Question: I'm trying to create a chat system. Here it is:

The top field takes the name of the user while the bottom textarea takes the message. Once the user pressed enter the middle textarea ( which is disabled) updates itself with the new record. This is done using nodejs sockets. My problem is that if I open another instance of google chrome and I type something the other google chrome textarea does not update. I'm puzzled by this since my code should cover this case:
Here is the server.js code that handles the insertion. After it inserts it, it emits a socket with the last insertion so that the index.html can update itself.
'''
io.sockets.on("connection",function(socket){
socket.on("send",function(data){
mongodb.connect("mongodb://127.0.0.1:27017/myDatabase",function(err,db){
if(err) throw err;
var to_be_inserted = {name: data.name,content: data.content};
db.collection("chat").insert(to_be_inserted,function(err,objects){
if(err) throw err;
var cursor = db.collection("chat").find().sort({_id: -1}).limit(1);
cursor.toArray(function(err,docs){
console.log("abc");
socket.emit("data_to_be_printed",docs);
});
});
})
})
'''
})
As you can see once the data is inserted a socket is emitted containing the last row of the db. The index.html should handle this socket by updating itself. Here is the code that handles it:
'''
<script>
var socket = io.connect("127.0.0.1:1337");
socket.on("data_to_be_printed",function(cursor){
var completed = document.getElementById("chatArea").value;
for(var i=0; i < cursor.length; i++)
{
console.log(cursor[i].name + " wrote: " + cursor[i].content);
var name = cursor[i].name;
var content = cursor[i].content;
var name_to_go = name.replace("/
?
|
/g","");
var content_to_go = content.replace("/
?
|
/g","");
completed+="
" + name_to_go + ": " + content_to_go;
}
document.getElementById("chatArea").value = completed;
});
function keyfunction(e)
{
if((e.keyCode == 13 || e.which == 13) && !e.shiftKey)
{
socketEmitDb();
}
}
function socketEmitDb()
{
var name = document.getElementById("name").value;
var content = document.getElementById("writtenThing").value;
console.log("Name: " + name + " |||| content: " + content);
document.getElementById("name").value="";
document.getElementById("writtenThing").value="";
if(name.length > 0 && content.length > 0)
{
socket.emit("send",{"name": name,"content": content});
}else
{
alert("Make sure that the name and the message is not empty");
}
}
</script>
'''
Should't the socket be emitted towards all opened sockets?
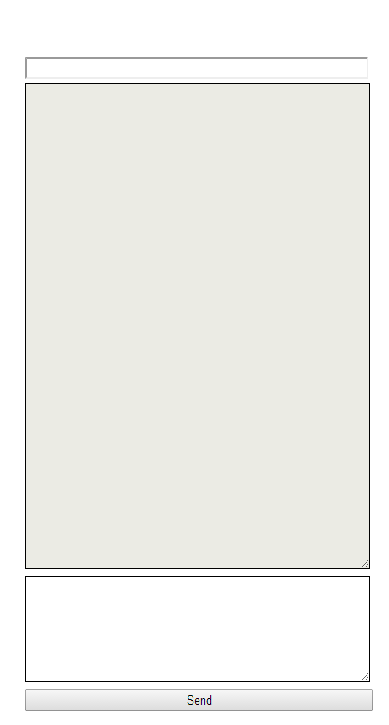
Answer: In your server program change 'socket.emit' to 'io.sockets.emit'.
'socket.emit' will send message to specific socket (client) that got connected. 'io.sockets.emit' will send message to all connected sockets (clients)